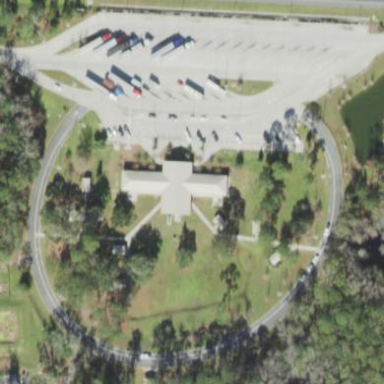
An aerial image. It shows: Rest area along the road.